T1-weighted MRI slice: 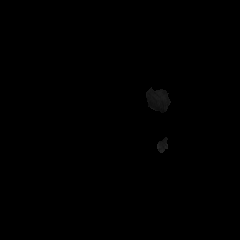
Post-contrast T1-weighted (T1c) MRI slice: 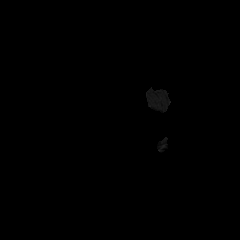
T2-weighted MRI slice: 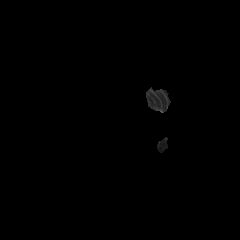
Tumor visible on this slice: no